如图，在$\odot O$的内接$\triangle ABC$中，$AB = AC$．射线$CO$与$\odot O$交于点$D$．若$\angle ABC = 76^\circ$，则$\angle DCB$的度数为（\quad\quad）}

\vspace{0.3cm}
\noindent\textbf{A．$52^\circ$\quad\quad B．$62^\circ$\quad\quad C．$68^\circ$\quad\quad D．$72^\circ$}
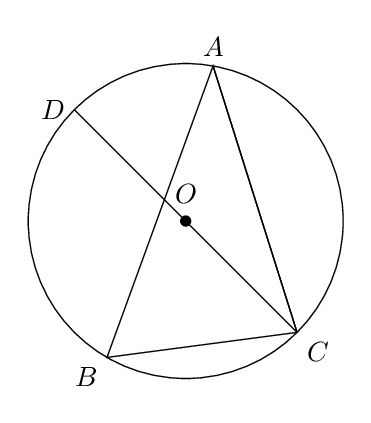
【解答】
\vspace{0.5cm}
\noindent\textbf{【答案】B}

\vspace{0.5cm}
\noindent\textbf{【分析】本题主要考查了等边对等角、三角形的内角和定理、圆周角定理等知识点，灵活运用相关知识成为解题的关键．}
\noindent\textbf{由等边对等角可得$\angle ACB = \angle ABC = 76^\circ$，再根据三角形内角和定理可得$\angle A = 28^\circ$；如图：连接$BO$，由圆周角定理可得$\angle BOC = 2\angle A = 56^\circ$；再根据等边对等角以及三角形内角和定理即可解答．}

\vspace{0.5cm}
\noindent\textbf{【详解】解：$\because AB = AC$，$\angle ABC = 76^\circ$，}
\noindent\textbf{$\therefore \angle ACB = \angle ABC = 76^\circ$，}
\noindent\textbf{$\therefore \angle A = 180^\circ - \angle ACB - \angle ABC = 28^\circ$，}
\noindent\textbf{如图：连接$BO$，则$\angle BOC = 2\angle A = 56^\circ$，}

\noindent\textbf{$\because OB = OC$，}
\noindent\textbf{$\therefore \angle DCB = \angle OBC = \dfrac{180^\circ - \angle BOC}{2} = 62^\circ$．}
\noindent\textbf{故选 B．}
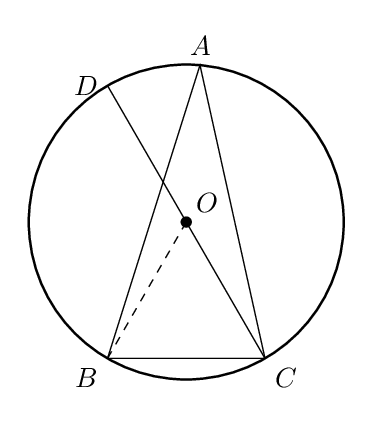